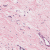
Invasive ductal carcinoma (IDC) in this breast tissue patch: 0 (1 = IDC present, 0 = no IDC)